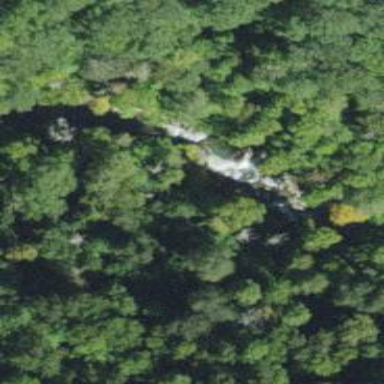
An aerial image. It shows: Beautiful waterfall.